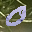
Label: 0